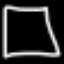
Label: square